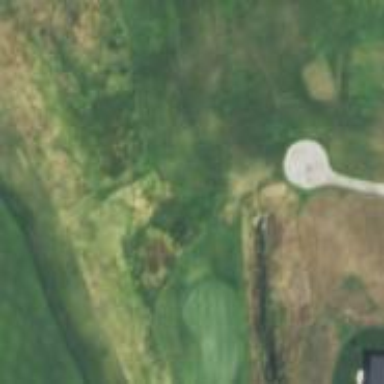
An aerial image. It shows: Grass area designated as golf tee.